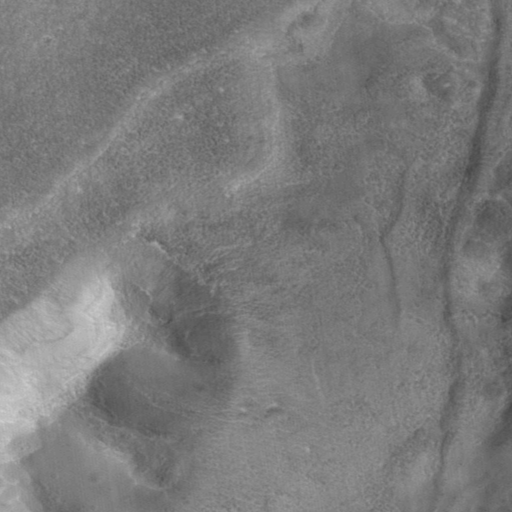
Classes present: Background